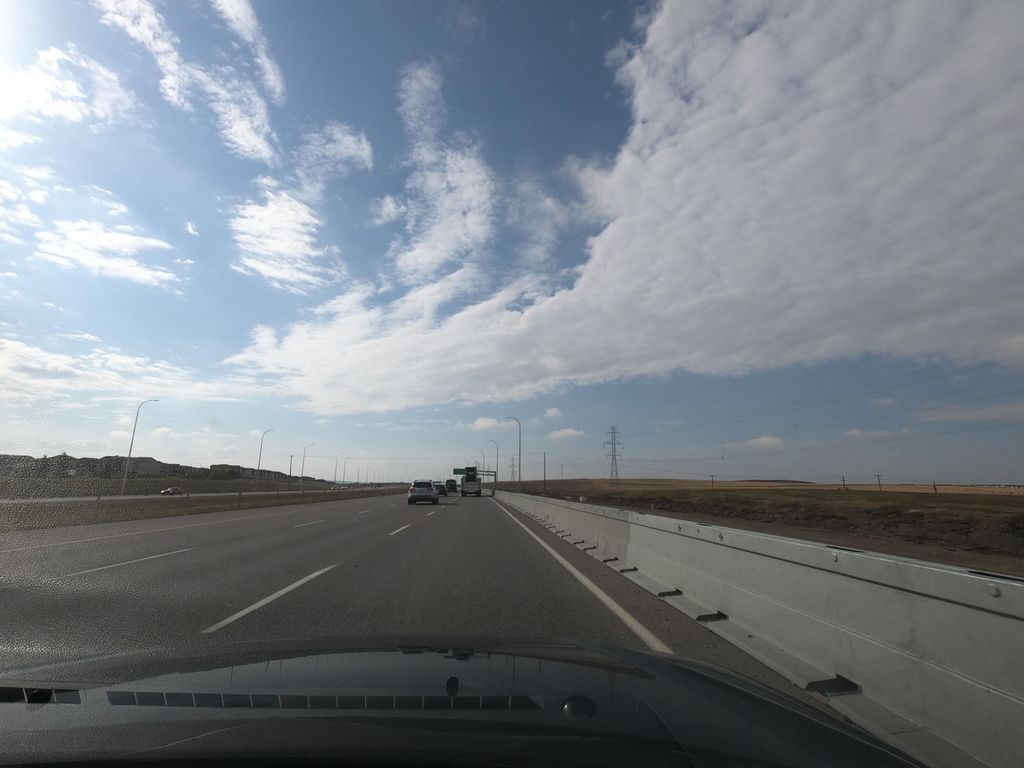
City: calgary